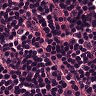
Metastatic tissue present: no